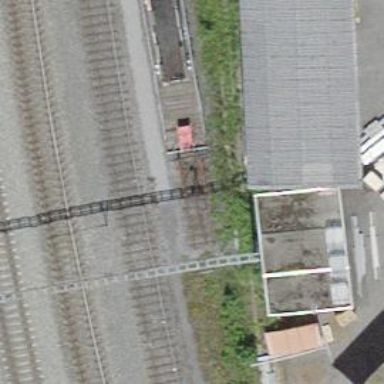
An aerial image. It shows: Railway buffer stop.